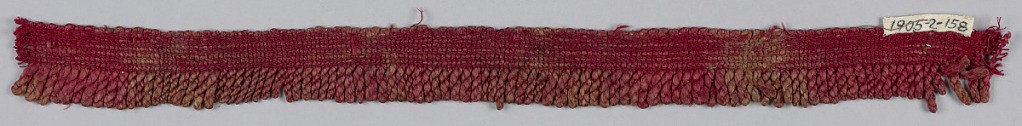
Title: Fringe
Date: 16th century
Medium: silk Technique: soumak weave
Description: Red fringe with a soumak heading and picots with looped and twisted skirt threads.